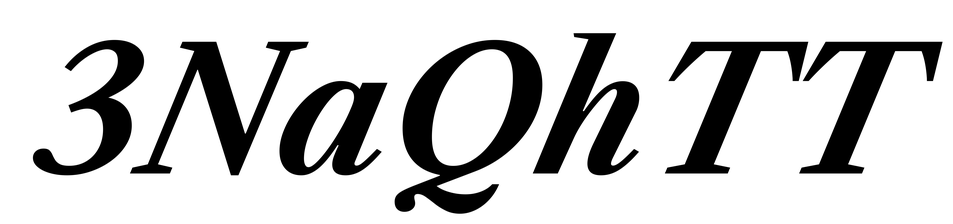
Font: LibreCaslonText-Italic_Bold_Italic